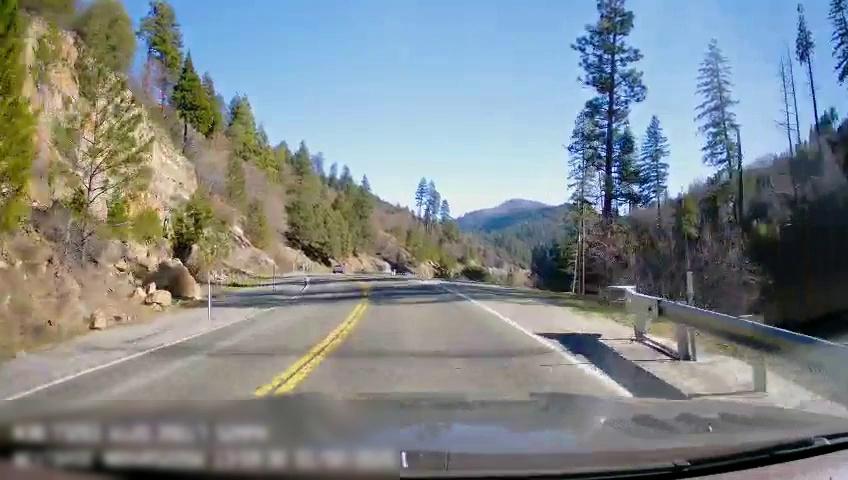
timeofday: Day
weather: Sunny
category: Drivable Space
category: Drivable Space
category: Vehicles | Truck
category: Lanes | Opposite Lane
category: Lanes | Current Lane
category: Lanes | Opposite Lane
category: Lanes | Current Lane